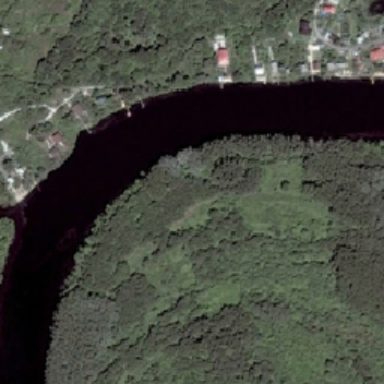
The car is on the road near the river .